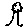
Label: tree